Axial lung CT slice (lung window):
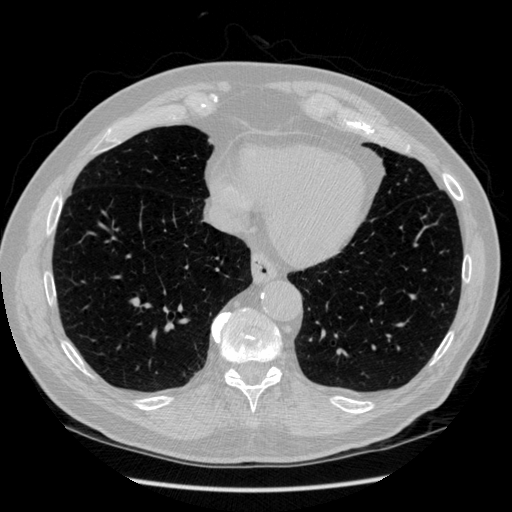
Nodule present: no